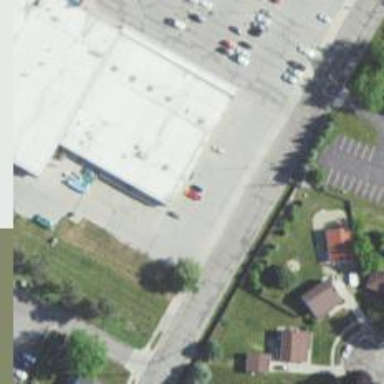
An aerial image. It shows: Parking space is available.